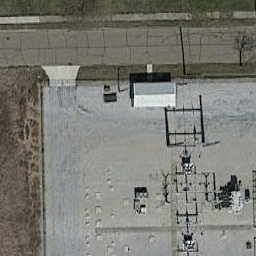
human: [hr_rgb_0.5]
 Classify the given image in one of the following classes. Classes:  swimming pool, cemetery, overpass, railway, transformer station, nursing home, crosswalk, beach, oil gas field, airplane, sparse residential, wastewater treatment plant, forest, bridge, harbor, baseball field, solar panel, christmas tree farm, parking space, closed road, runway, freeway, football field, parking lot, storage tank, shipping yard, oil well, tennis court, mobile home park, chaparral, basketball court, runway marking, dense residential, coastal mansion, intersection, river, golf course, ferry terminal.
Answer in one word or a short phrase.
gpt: transformer station